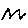
Label: zigzag